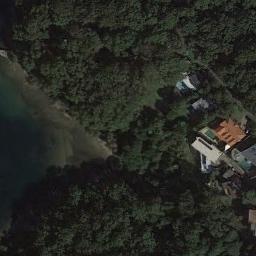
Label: forest